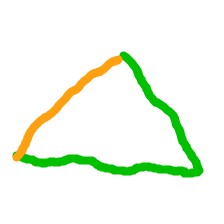
Shape: triangle